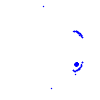
Particle: electron